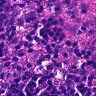
Metastatic tissue present: no